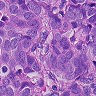
Metastatic tissue present: yes